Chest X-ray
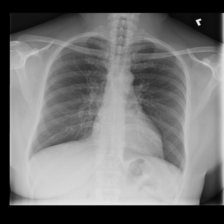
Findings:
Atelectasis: negative
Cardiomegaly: negative
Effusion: negative
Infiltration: negative
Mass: negative
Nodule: negative
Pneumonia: negative
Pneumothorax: negative
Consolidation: negative
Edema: negative
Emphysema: negative
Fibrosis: negative
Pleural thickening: negative
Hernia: negative